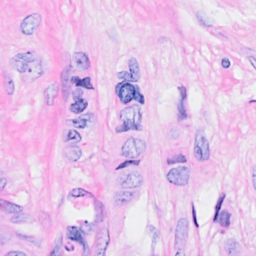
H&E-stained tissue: Breast